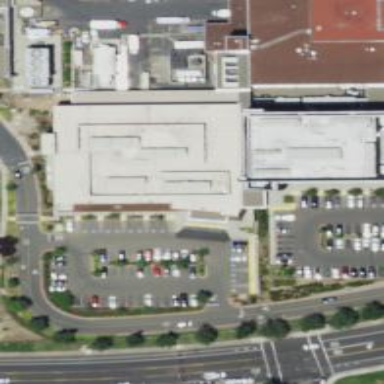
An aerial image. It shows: Healthcare facility identified as hospital.